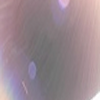
Label: sunburn